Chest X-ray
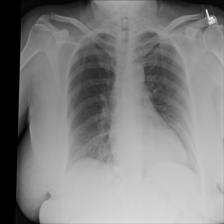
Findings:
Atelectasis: negative
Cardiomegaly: negative
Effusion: negative
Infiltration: negative
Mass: negative
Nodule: negative
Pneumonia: negative
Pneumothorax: negative
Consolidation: negative
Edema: negative
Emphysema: negative
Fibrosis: negative
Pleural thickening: negative
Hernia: negative